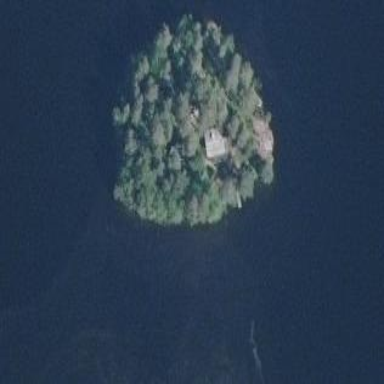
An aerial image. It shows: Islet.